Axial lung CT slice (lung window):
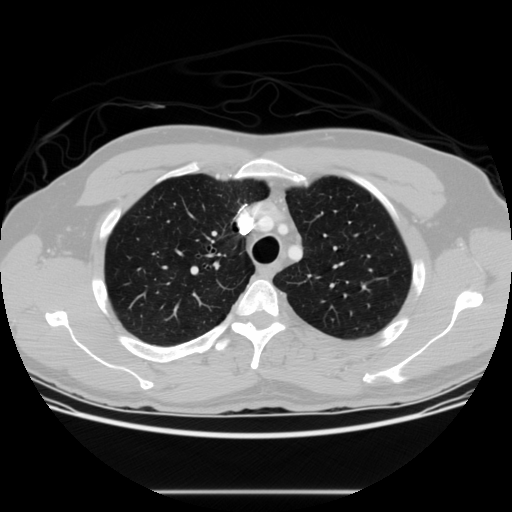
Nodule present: no